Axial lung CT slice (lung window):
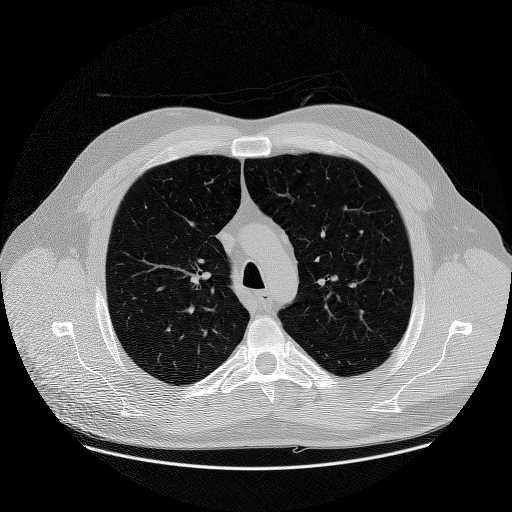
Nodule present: no